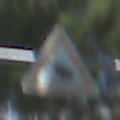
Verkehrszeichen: AmphibienwanderungRechts
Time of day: Midday
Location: Outdoor (Special)
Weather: PartlyCloudy
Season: NotSpecified
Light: Natural